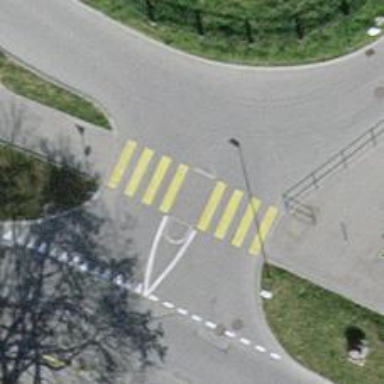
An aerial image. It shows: Uncontrolled road crossing.